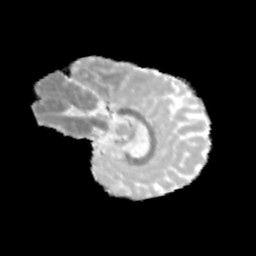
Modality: MD
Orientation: sagittal
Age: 9
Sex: male
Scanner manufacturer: siemens
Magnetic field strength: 3 T
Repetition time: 3.8 s
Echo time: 0.07 s